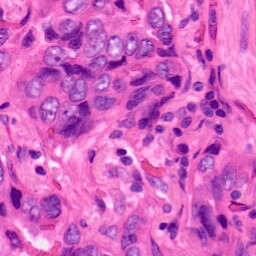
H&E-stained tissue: Lung